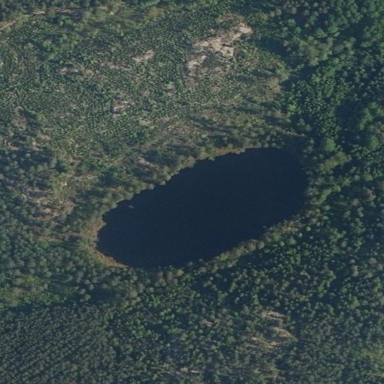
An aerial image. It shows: Beautiful lake surrounded by nature.